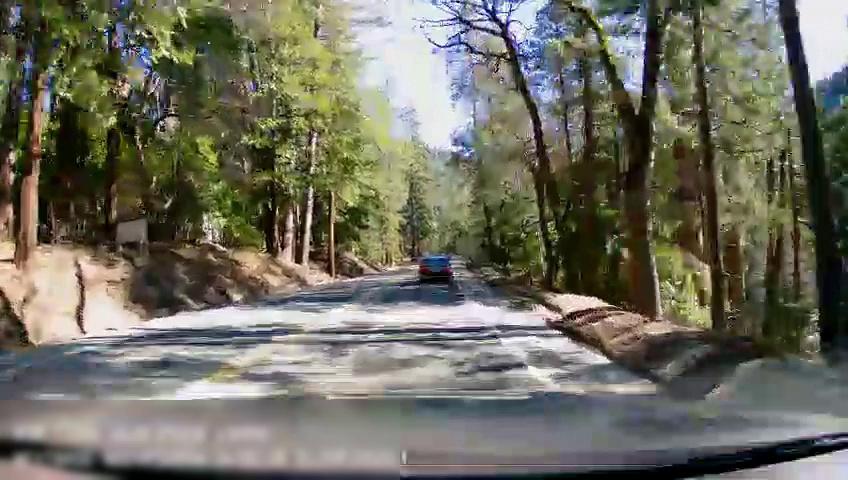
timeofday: Day
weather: Sunny
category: Drivable Space
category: Vehicles | Car
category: Lanes | Current Lane